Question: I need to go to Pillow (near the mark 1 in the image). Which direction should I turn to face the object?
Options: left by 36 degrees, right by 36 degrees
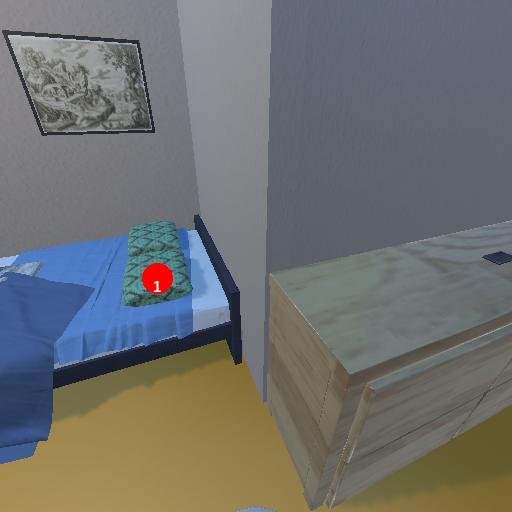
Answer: left by 36 degrees